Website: crate-barrel
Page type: payment
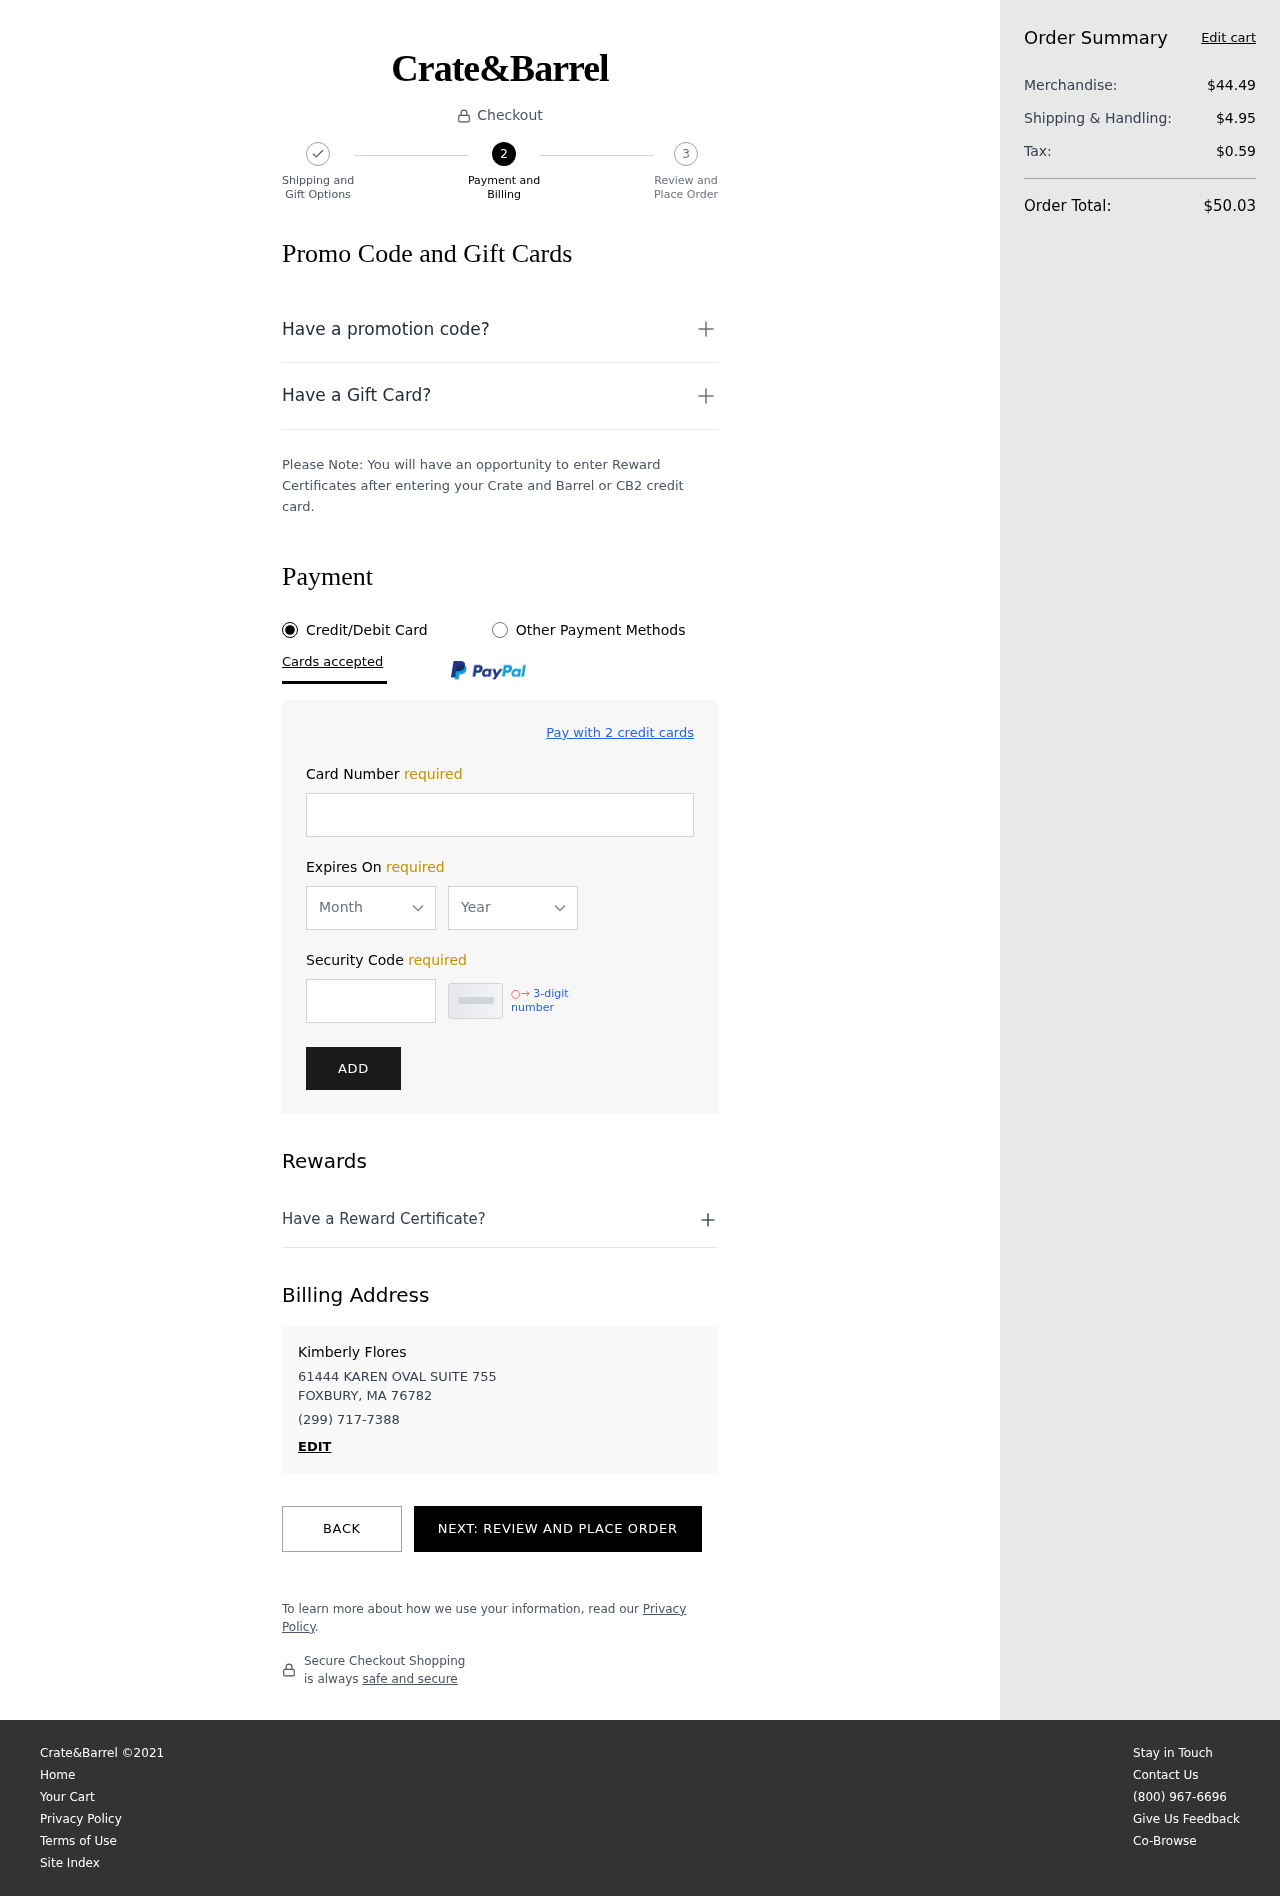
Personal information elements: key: PII_CARD_EXPIRY_MONTH
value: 07
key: PII_CARD_EXPIRY_YEAR
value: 29
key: PII_CITY_STATE_ZIP
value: FOXBURY, MA 76782
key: PII_FULLNAME
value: Kimberly Flores
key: PII_PHONE
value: (299) 717-7388
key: PII_STREET
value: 61444 KAREN OVAL SUITE 755
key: PII_CARD_NUMBER
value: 4309 3837 3000 3654
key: PII_CARD_CVV
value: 291
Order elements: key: ORDER_SUBTOTAL
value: $44.49
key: ORDER_SHIPPING_COST
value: $4.95
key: ORDER_TAX
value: $0.59
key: ORDER_TOTAL
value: $50.03